Interaction volume radius: 5 \u00c5
Interaction volume height: 20 \u00c5
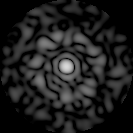
Disorder parameter: 0.8437